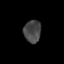
Tissue: lung
Cell type: Epithelial cells
Senescence score: 0.1734
Nuclear area (px): 375
Mean DAPI intensity: 70.203